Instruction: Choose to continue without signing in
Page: checkout
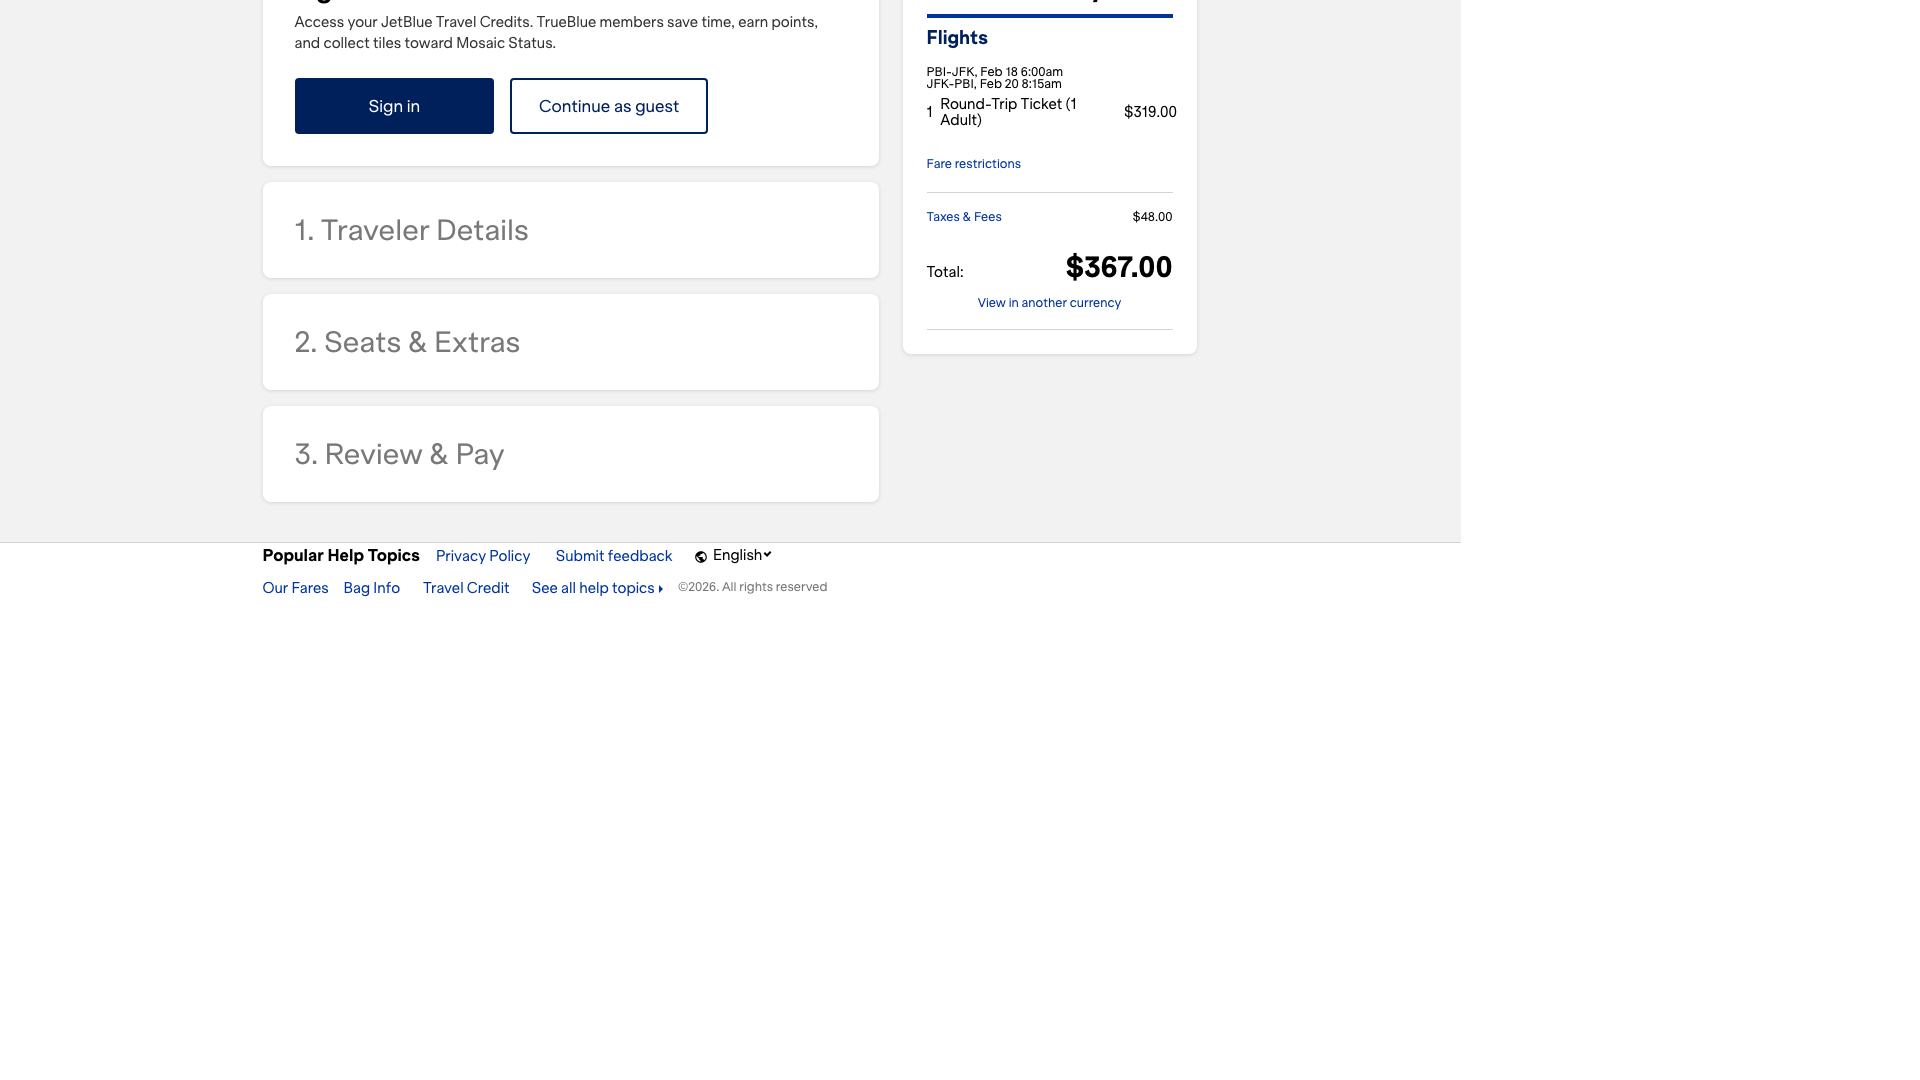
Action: click